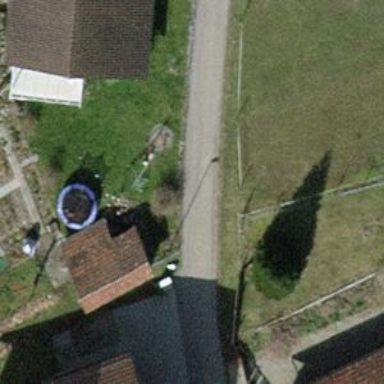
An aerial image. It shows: Fence.